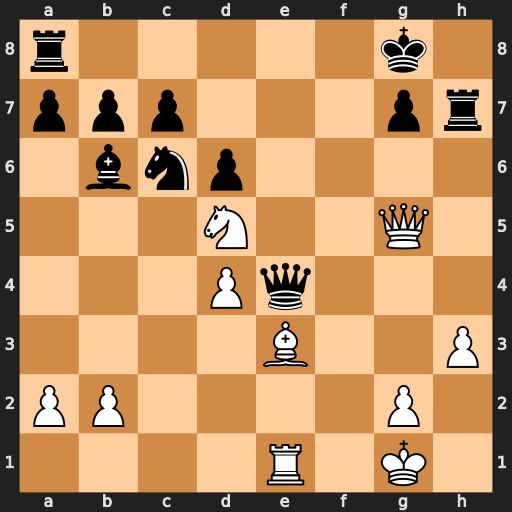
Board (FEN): r5k1/ppp3pr/1bnp4/3N2Q1/3Pq3/4B2P/PP4P1/4R1K1
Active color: w
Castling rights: -
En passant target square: -
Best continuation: Nf6+ Kh8 Nxe4